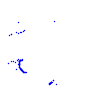
Particle: proton